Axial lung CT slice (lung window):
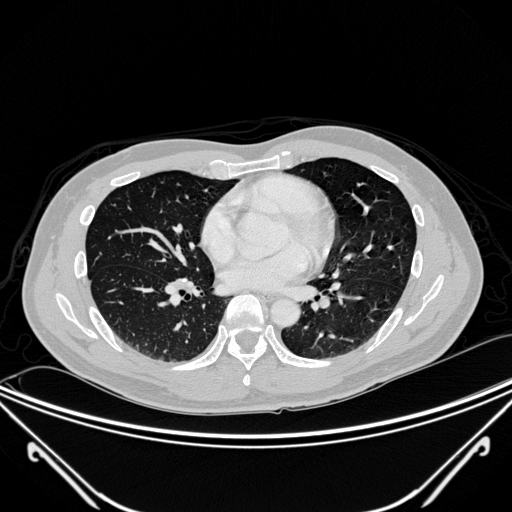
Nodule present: no